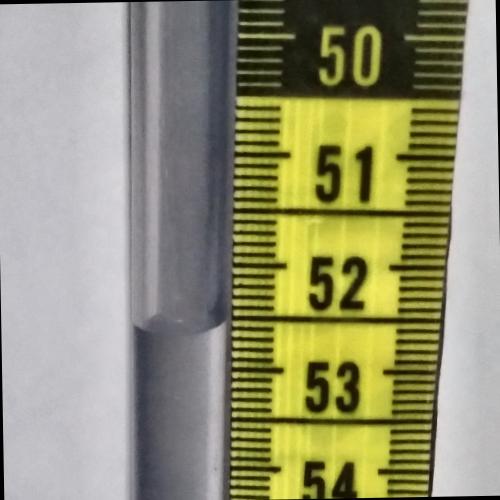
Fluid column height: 52.6 cm